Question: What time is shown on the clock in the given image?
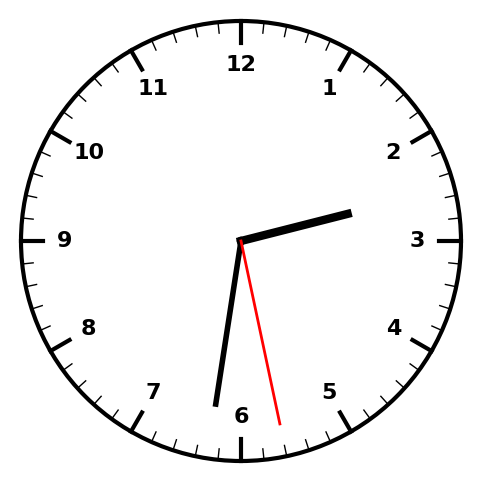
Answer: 02:31:28